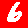
Digit: 6